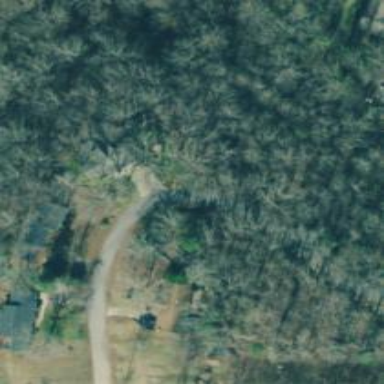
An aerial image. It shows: Residential road.